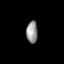
Tissue: lung
Cell type: Endothelial cells
Senescence score: 0.5472
Nuclear area (px): 240
Mean DAPI intensity: 149.85